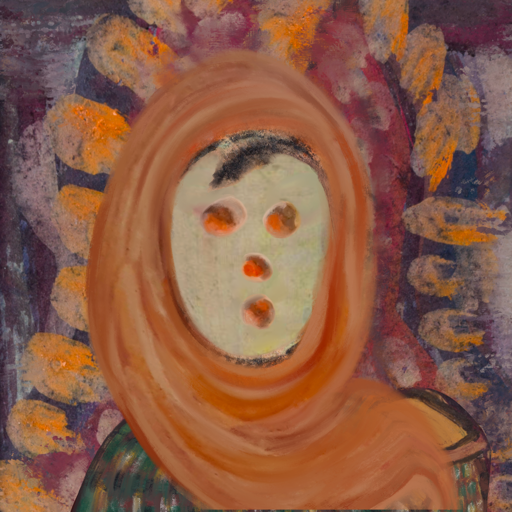
Background: Doll, Head And Neck Front: Hill_Girl, Face Front: Rupkatha, Bust: After_Raid, Hair Front: Childish, Head Accessory: Pious_Lady_Scarf, Second Necklace: Blank, Necklace: Blank, Baby: Blank